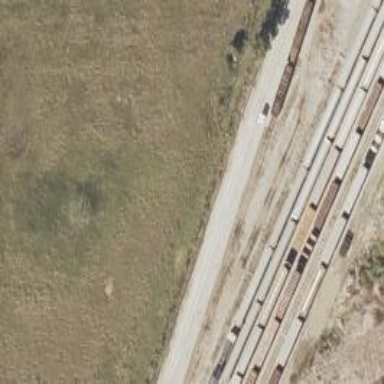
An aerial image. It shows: Railway yard used for manifest purposes.